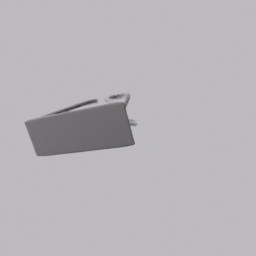
Label: furniture